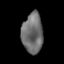
Tissue: lung
Cell type: Epithelial cells
Senescence score: 0.102
Nuclear area (px): 828
Mean DAPI intensity: 109.707